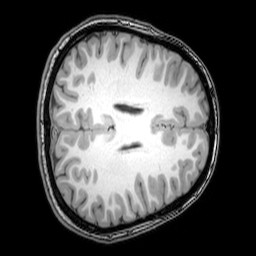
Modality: T1w
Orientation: axial
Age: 24
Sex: female
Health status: healthy
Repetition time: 0.081 s
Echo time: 0.037 s